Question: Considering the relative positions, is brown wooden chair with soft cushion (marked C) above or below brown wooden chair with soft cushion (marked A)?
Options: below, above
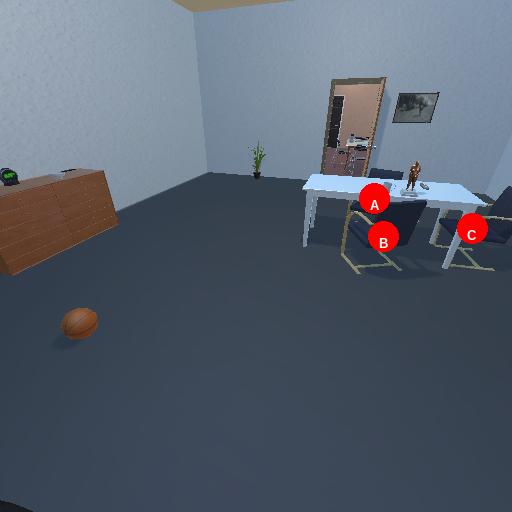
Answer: below